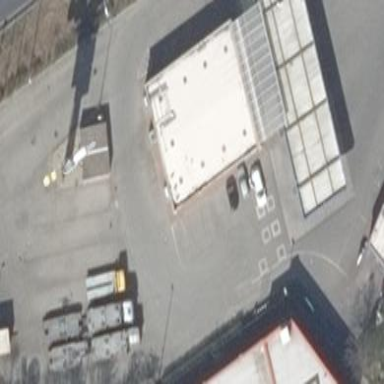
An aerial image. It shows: Retail fuel station.